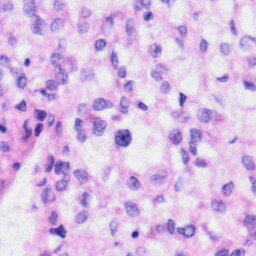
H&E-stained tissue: Liver